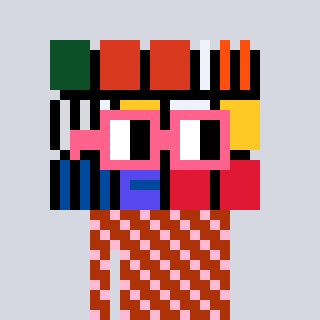
a pixel art character with square pink glasses, a abstract-shaped head and a hotbrown-colored body on a cool background